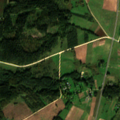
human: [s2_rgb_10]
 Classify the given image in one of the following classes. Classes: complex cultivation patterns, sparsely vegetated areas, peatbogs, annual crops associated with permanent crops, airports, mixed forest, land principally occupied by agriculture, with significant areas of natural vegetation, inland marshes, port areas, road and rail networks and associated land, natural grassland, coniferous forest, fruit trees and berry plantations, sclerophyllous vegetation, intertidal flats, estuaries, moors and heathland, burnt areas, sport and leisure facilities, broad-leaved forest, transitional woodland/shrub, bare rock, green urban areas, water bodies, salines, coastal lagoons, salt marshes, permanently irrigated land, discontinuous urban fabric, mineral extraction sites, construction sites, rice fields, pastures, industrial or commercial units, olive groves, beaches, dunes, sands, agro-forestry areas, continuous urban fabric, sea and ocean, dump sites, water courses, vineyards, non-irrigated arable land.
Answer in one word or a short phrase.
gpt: discontinuous urban fabric, non-irrigated arable land, fruit trees and berry plantations, complex cultivation patterns, land principally occupied by agriculture, with significant areas of natural vegetation, coniferous forest, mixed forest, transitional woodland/shrub